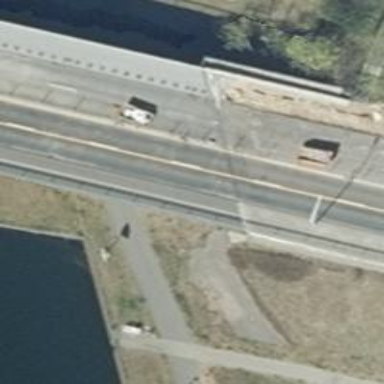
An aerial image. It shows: Asphalt path that serves as bridge.